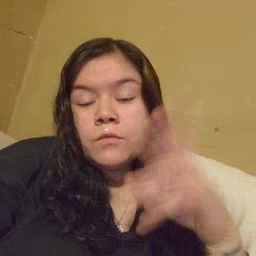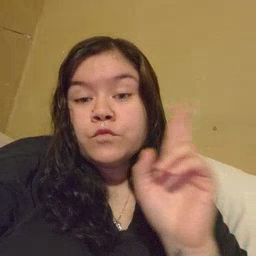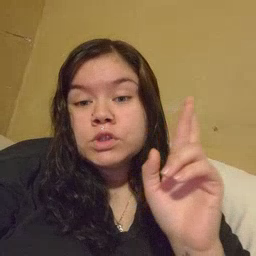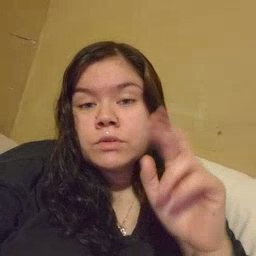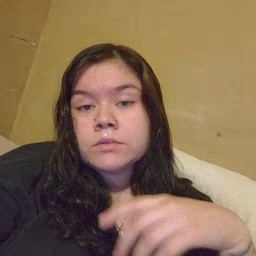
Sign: refrigerator